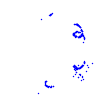
Particle: proton